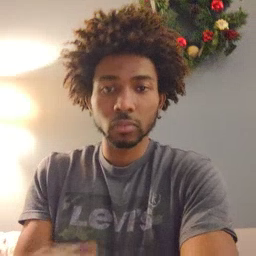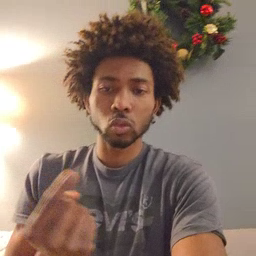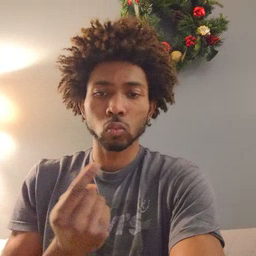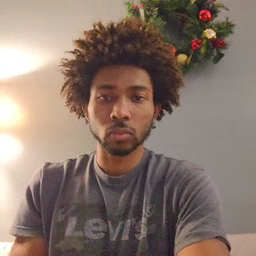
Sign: owie